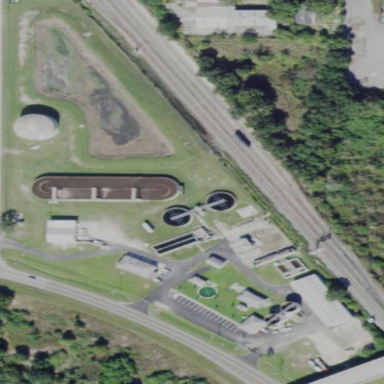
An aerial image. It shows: Wastewater plant.